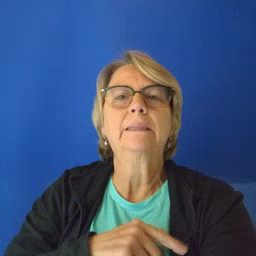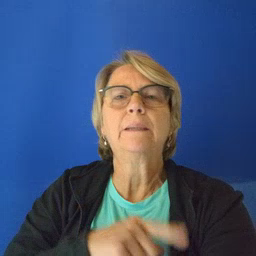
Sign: nose